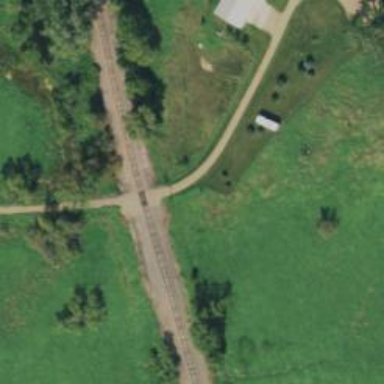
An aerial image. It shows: Level crossing along the railway.